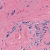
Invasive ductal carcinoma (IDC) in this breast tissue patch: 1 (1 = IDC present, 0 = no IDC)